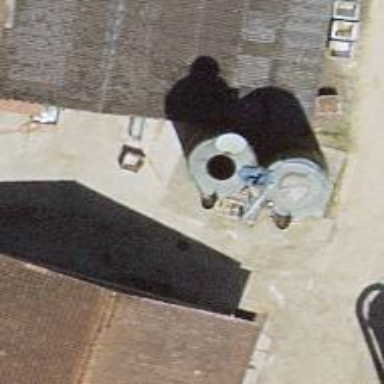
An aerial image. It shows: Silo.